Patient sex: M
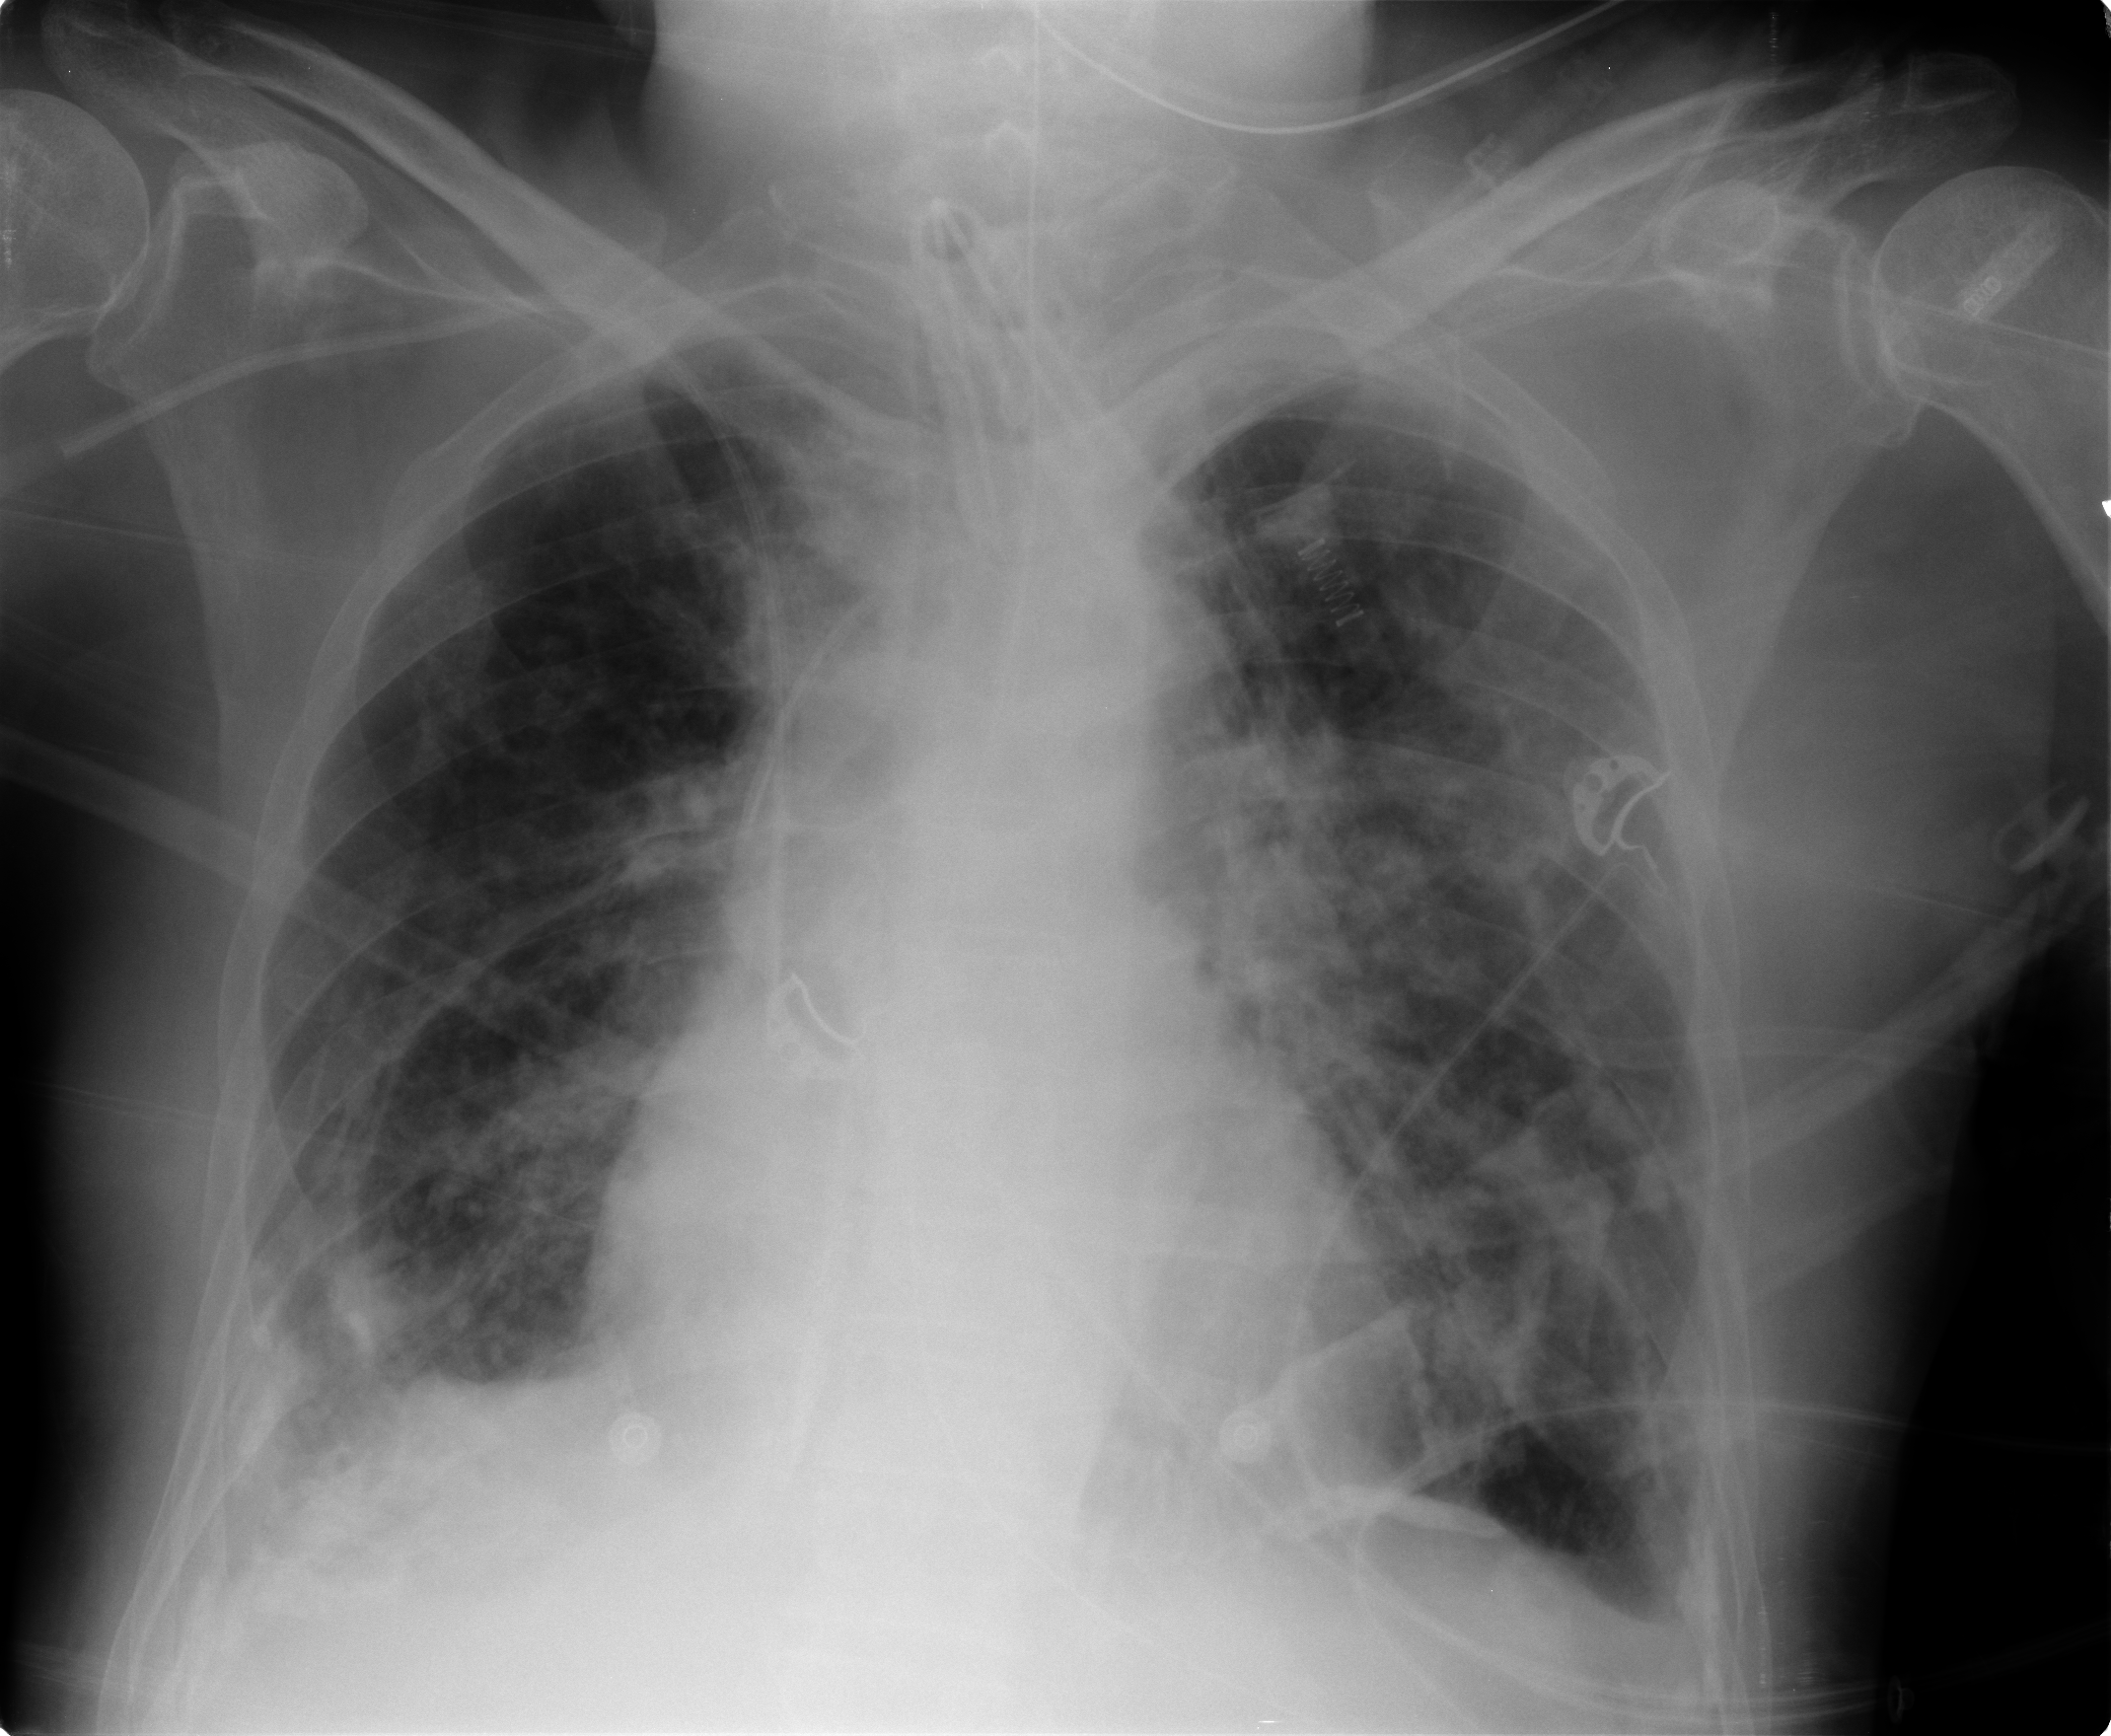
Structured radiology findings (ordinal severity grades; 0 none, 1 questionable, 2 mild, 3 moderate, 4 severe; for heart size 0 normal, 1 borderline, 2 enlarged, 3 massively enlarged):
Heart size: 1
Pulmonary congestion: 2
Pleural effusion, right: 2
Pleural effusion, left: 2
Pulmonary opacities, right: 2
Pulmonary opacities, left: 3
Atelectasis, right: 2
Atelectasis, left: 3